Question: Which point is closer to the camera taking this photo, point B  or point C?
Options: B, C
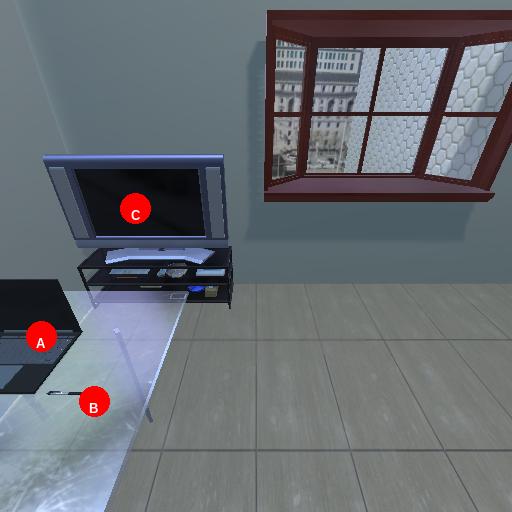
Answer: B